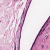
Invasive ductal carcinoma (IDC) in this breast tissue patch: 0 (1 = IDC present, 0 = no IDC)